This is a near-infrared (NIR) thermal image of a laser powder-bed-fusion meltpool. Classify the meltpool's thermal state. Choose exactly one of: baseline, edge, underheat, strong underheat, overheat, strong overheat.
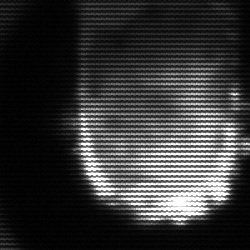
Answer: baseline